Question: I have a process task:

I'm wondering whether it's possible to pass something like this into it:
'''
$Package::targetLocation
'''
Thank you for your guidance,.
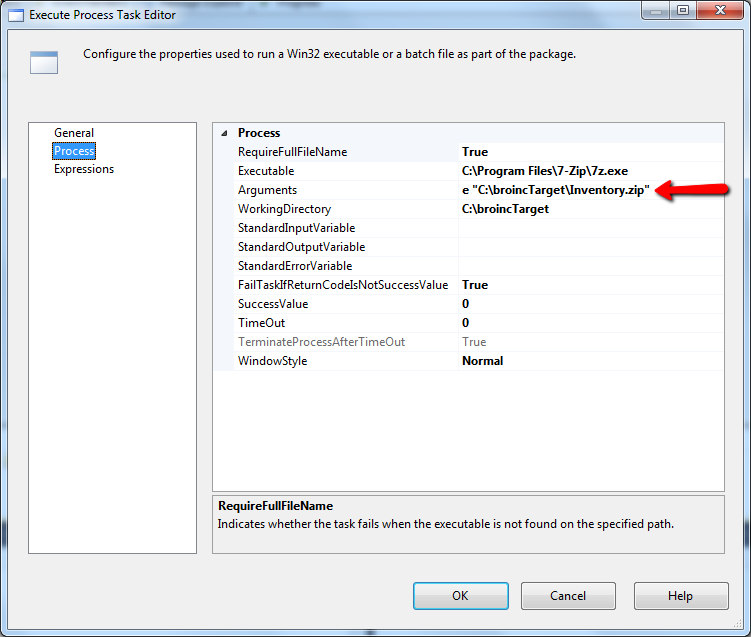
Answer: You should be able to do this with the 'Expressions' tab, create a new 'expression' against the 'Arguments' property and assign this to your user variable.